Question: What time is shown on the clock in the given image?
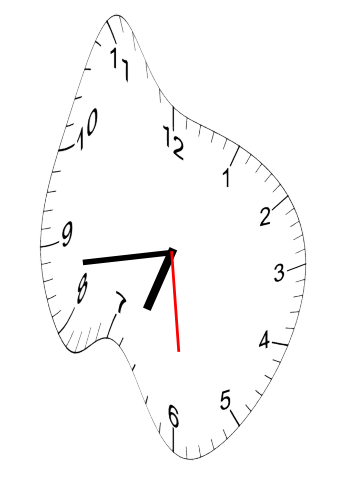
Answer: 06:43:29